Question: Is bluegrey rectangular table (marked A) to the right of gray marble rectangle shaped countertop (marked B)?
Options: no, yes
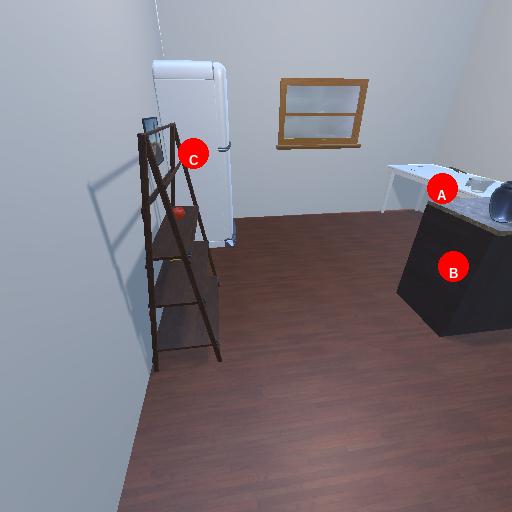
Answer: no